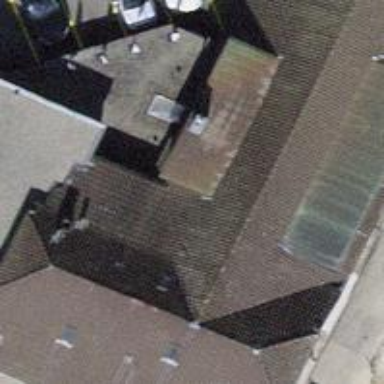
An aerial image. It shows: Restaurant.